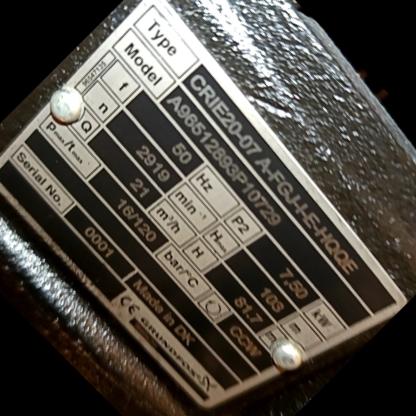
Klasa: tabliczka-znamionowa